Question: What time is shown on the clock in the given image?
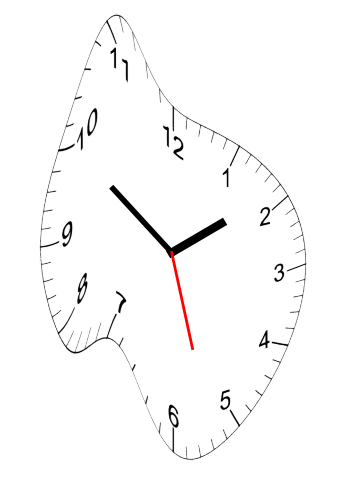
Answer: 01:50:27